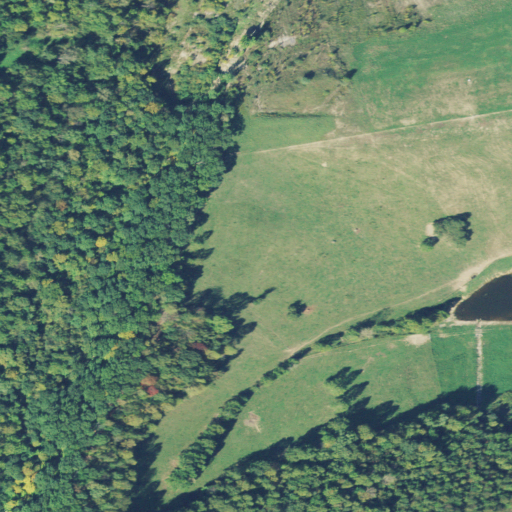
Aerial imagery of mountain in Ohio named Indian Hill containing deciduous forest, pasture, barren land, grassland, shrub, mixed forest, and open water